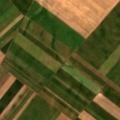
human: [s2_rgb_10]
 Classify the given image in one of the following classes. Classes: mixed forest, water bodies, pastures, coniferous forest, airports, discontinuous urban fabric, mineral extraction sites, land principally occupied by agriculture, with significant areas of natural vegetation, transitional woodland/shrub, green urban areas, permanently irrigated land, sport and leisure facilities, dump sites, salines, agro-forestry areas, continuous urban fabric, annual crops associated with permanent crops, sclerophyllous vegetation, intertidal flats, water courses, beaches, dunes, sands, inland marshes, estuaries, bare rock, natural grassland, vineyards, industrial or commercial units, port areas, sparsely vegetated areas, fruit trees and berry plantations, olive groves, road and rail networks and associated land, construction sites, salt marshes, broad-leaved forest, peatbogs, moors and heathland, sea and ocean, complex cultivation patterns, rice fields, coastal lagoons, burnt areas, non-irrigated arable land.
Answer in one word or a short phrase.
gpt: non-irrigated arable land